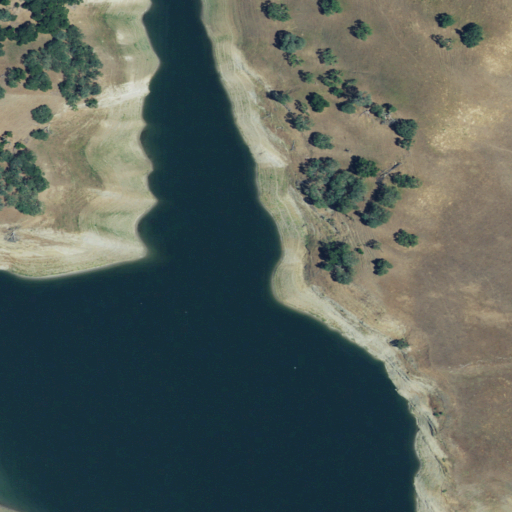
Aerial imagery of valley in California named Pacheco Canyon containing open water, shrub, herbaceous wetlands, grassland, mixed forest, and woody wetlands